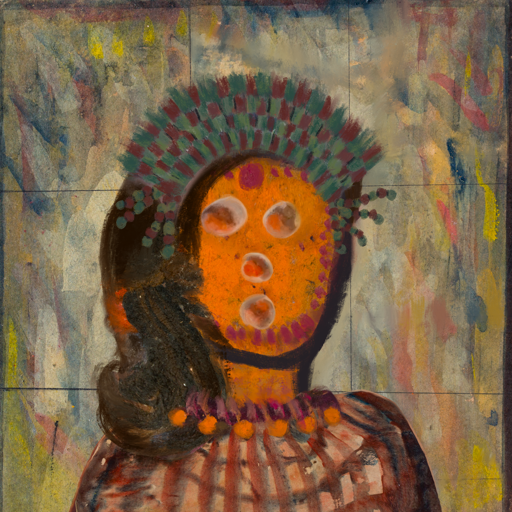
Background: GypsyMother, Head And Neck Front: Doll, Face Front: Rupkatha, Bust: Orphan, Hair Front: Gypsy_Queen, Head Accessory: After_Raid_Crown, Second Necklace: Blank, Necklace: Doll, Baby: Blank